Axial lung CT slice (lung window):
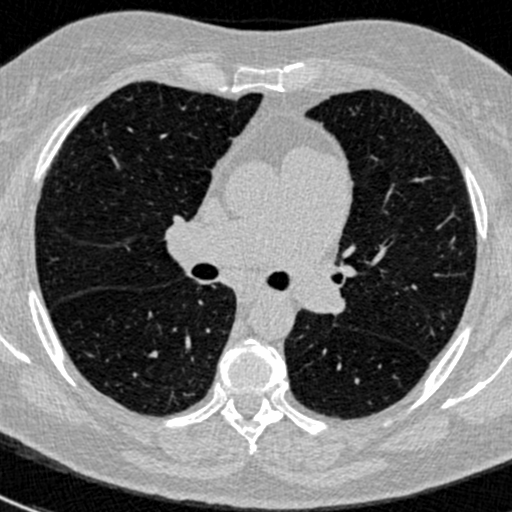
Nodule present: no